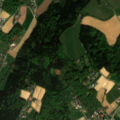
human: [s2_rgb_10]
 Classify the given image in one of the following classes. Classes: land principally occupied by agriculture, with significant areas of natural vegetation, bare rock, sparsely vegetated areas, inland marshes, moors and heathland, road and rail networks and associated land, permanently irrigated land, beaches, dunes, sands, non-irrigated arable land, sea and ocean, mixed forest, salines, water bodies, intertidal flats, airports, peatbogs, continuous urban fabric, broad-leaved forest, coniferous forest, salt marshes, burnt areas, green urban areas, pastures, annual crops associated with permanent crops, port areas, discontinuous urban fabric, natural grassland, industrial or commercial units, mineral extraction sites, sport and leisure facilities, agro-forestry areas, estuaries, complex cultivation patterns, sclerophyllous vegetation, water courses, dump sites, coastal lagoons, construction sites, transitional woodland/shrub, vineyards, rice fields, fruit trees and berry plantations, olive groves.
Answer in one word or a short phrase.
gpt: discontinuous urban fabric, non-irrigated arable land, pastures, complex cultivation patterns, mixed forest